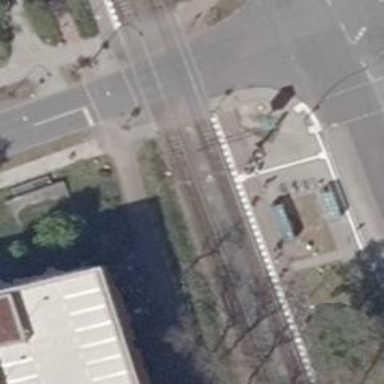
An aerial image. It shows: Tram stop.